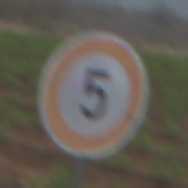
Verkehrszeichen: Geschwindigkeit5
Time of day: Midday
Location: Outdoor (Nature)
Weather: PartlyCloudy
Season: NotSpecified
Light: Natural